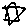
Label: star